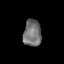
Tissue: prostate
Cell type: T cells
Senescence score: 0.2947
Nuclear area (px): 471
Mean DAPI intensity: 113.72